Aerial crown-view tile of a tropical tree (Barro Colorado Island, Panama), acquired 20240813:
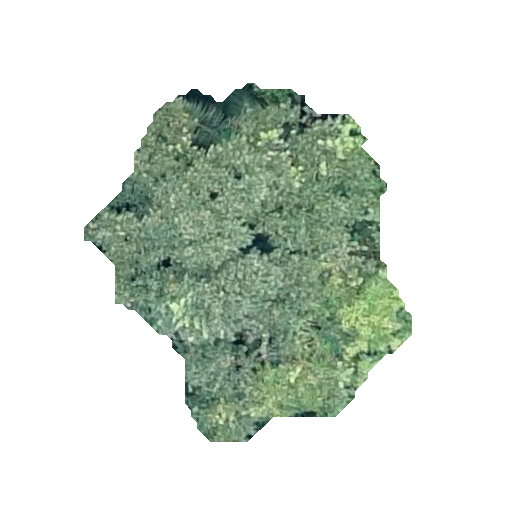
Species: Luehea seemannii
GBIF accepted scientific name: Luehea seemannii
Crown area: 115.776 m²